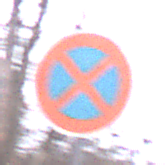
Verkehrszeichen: AbsolutesHalteverbot
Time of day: Midday
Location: Outdoor (Nature)
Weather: Overcast
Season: Autumn
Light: Natural